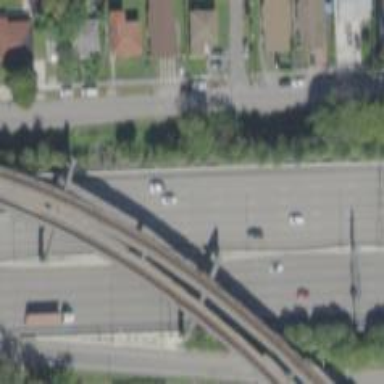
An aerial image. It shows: Asphalt motorway.